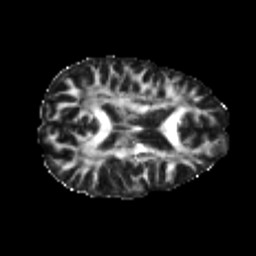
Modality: FA
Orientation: axial
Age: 21
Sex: female
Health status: healthy
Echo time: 0.074 s